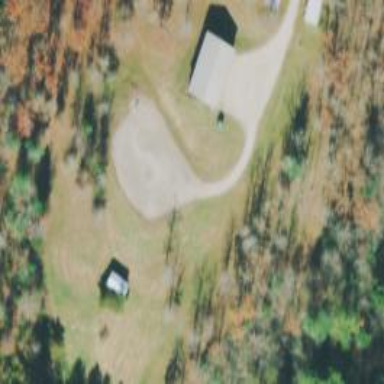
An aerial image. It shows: Driveway leading to service road.